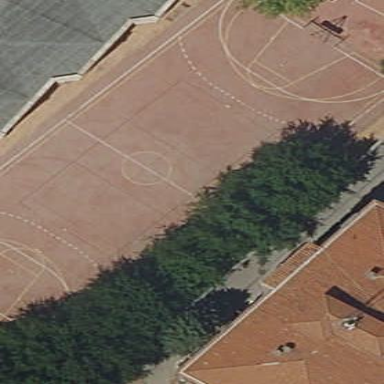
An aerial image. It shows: Basketball court located in leisure land pitch.